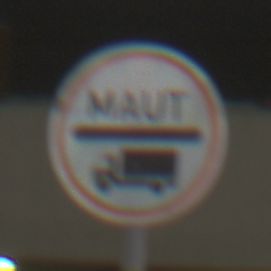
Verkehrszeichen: Mautpflicht
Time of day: Midday
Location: Roofed (Urban)
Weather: Overcast
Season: NotSpecified
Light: Artificial